Field crop: maize
Growth stage: 2
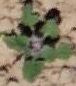
Species: chenopodium